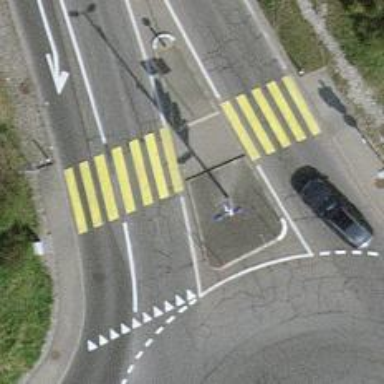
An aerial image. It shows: Marked road crossing with pedestrian island.